Field crop: tomato
Growth stage: 2
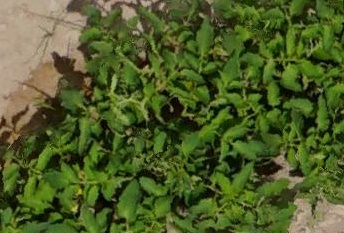
Species: tomato